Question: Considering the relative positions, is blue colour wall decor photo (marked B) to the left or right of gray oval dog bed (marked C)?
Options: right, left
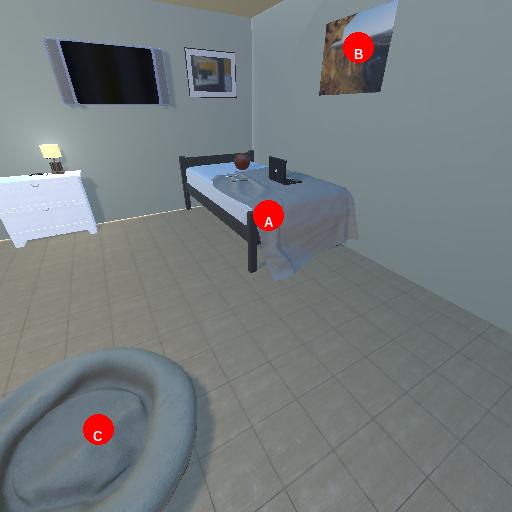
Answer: right